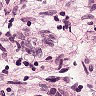
Metastatic tissue present: no